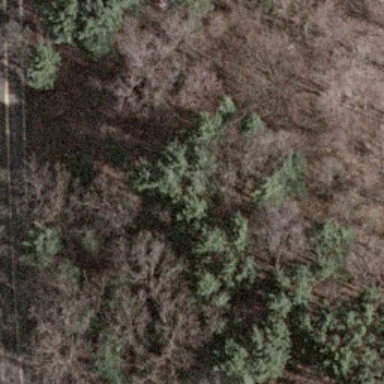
This is a forest with green and grey plants .